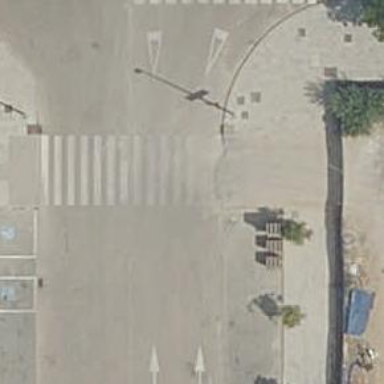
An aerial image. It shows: Uncontrolled road crossing.